Interaction volume radius: 5 \u00c5
Interaction volume height: 25 \u00c5
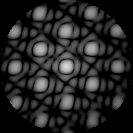
Disorder parameter: 0.05867